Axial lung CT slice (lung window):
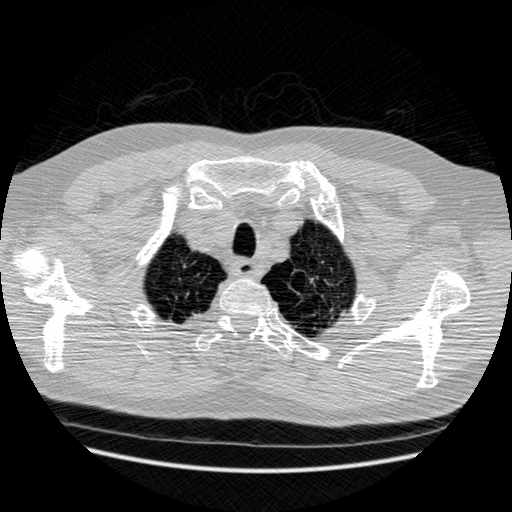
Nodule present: no